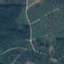
Land use / land cover: PermanentCrop